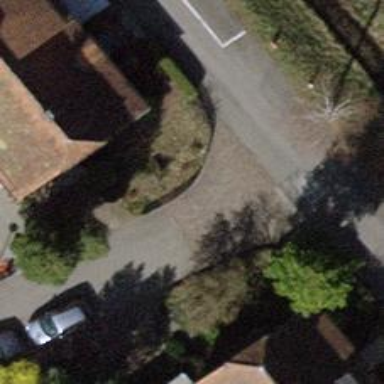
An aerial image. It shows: Residential road with sett surface.